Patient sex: M
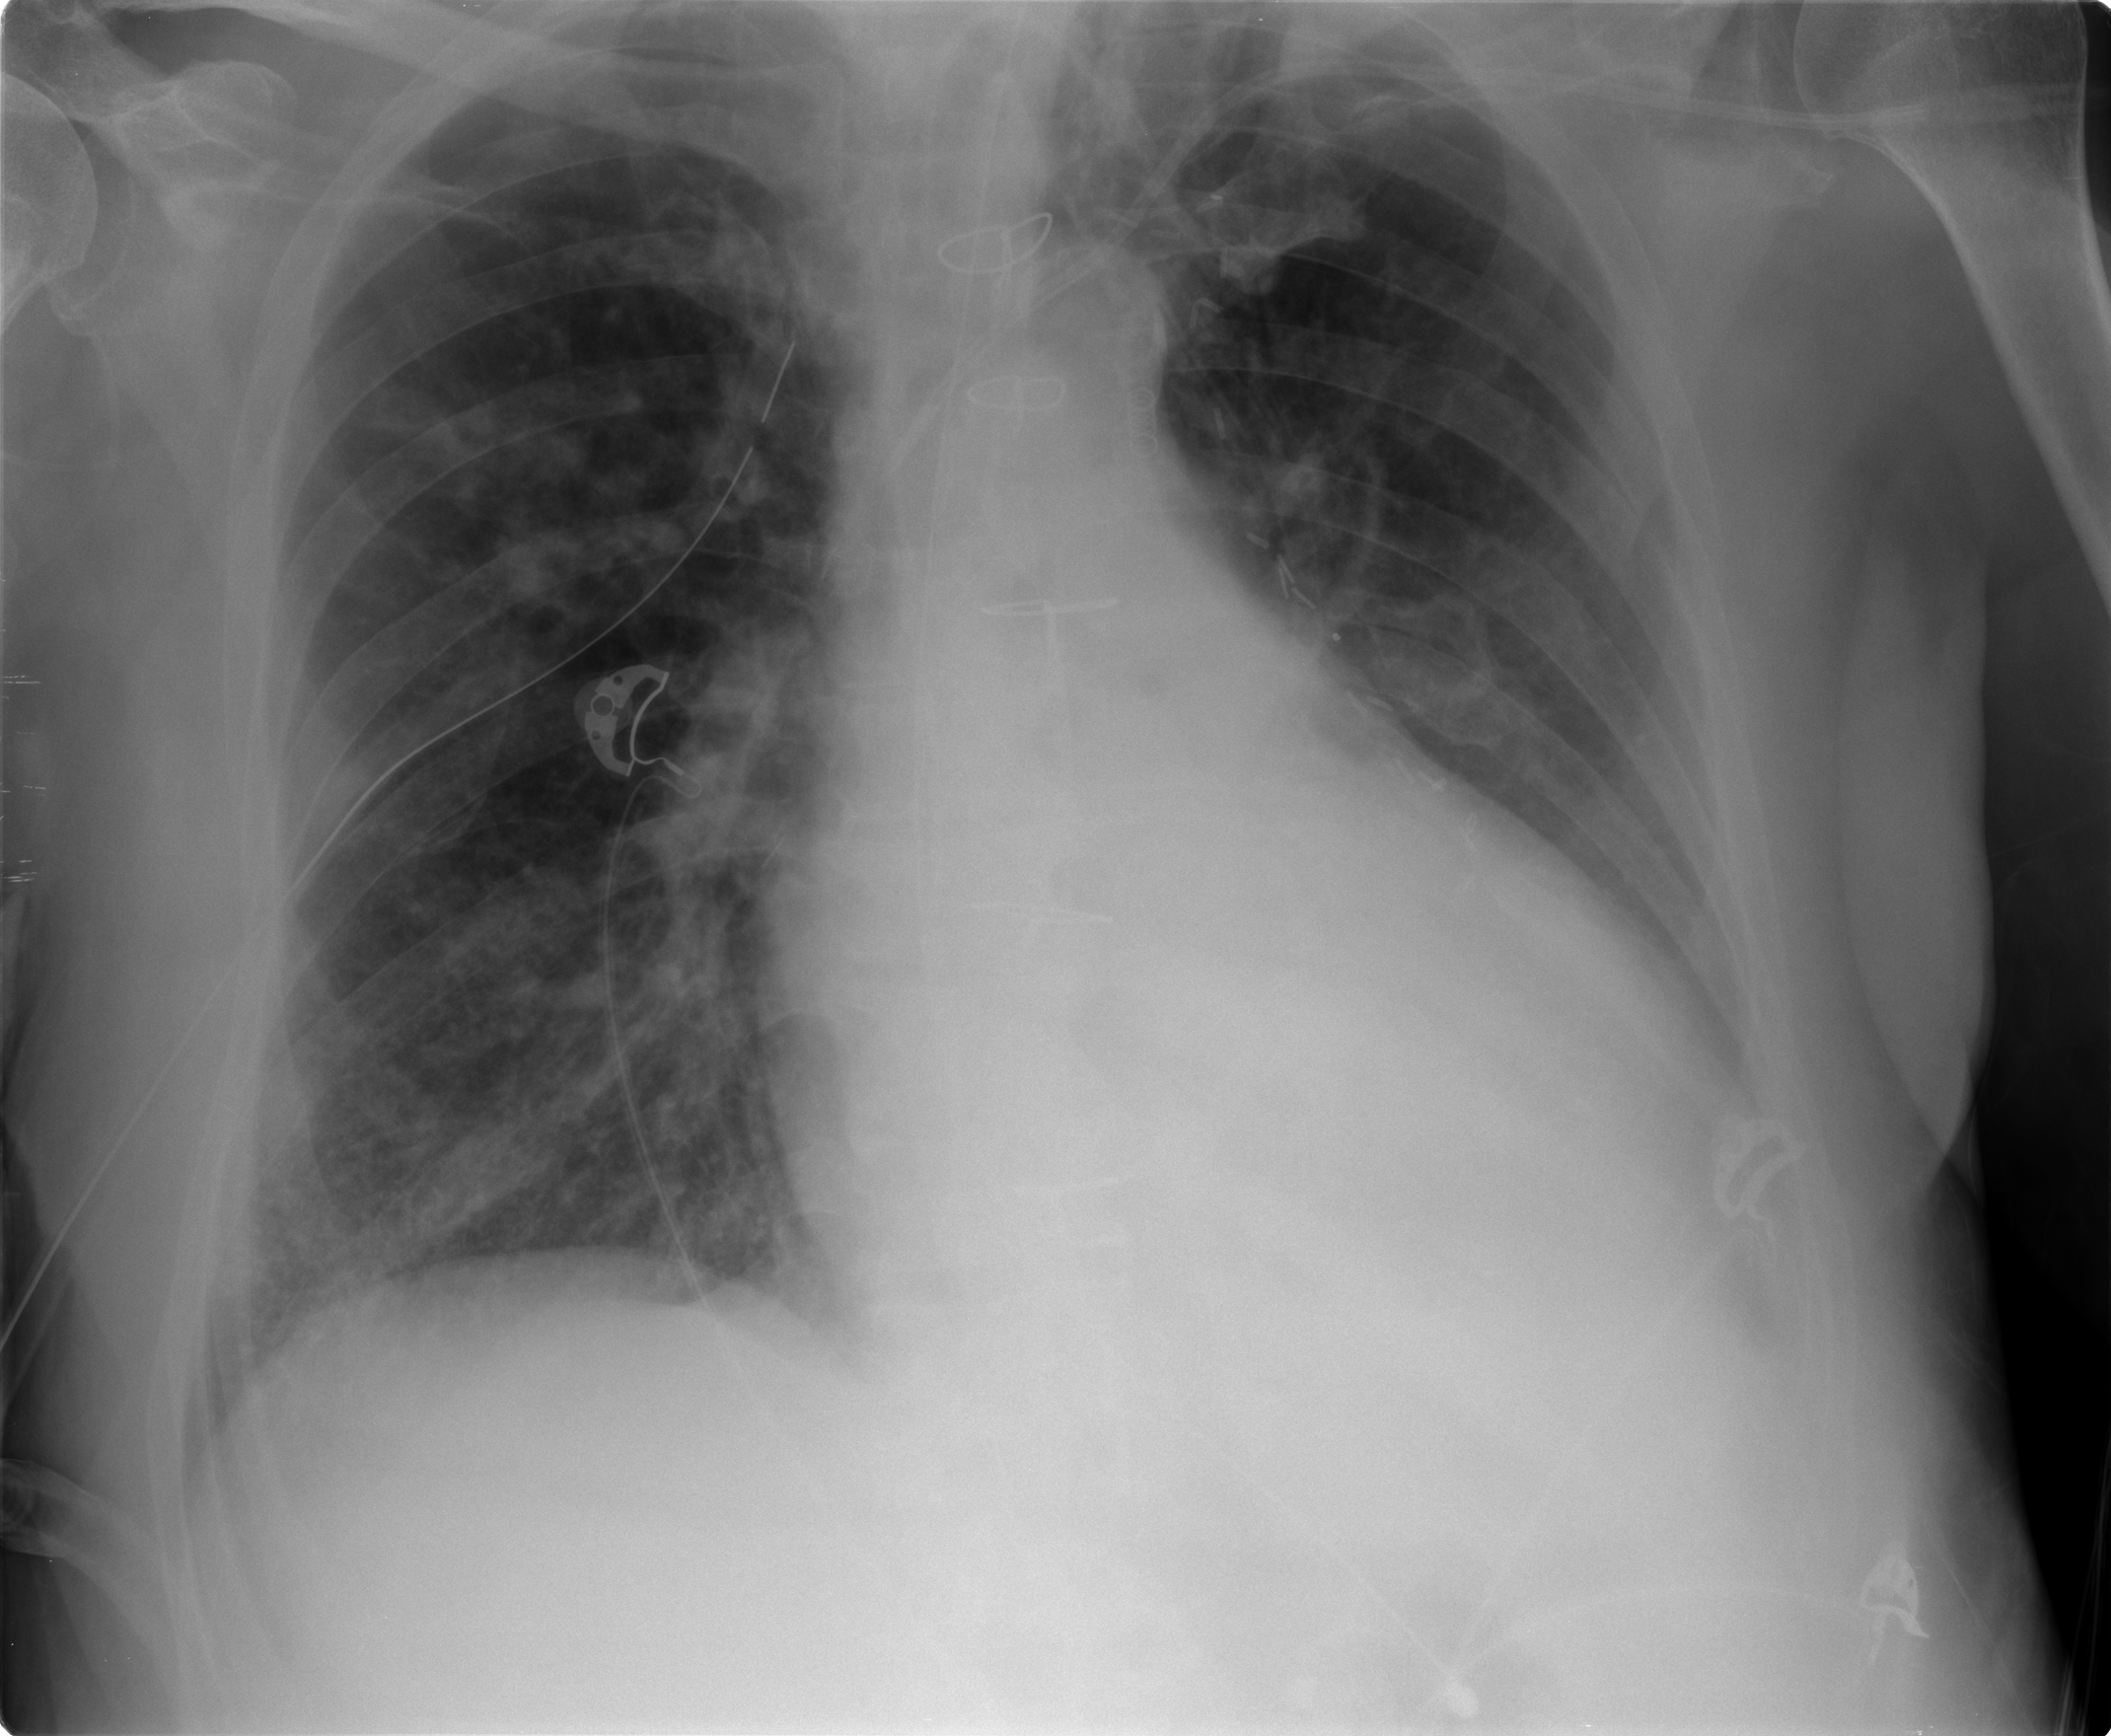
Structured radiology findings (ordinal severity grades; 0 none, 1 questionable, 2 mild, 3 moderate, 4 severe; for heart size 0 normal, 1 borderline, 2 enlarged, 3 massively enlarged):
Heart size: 2
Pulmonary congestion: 1
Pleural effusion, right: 0
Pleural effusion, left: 2
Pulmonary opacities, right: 2
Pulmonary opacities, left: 1
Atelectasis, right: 2
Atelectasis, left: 2